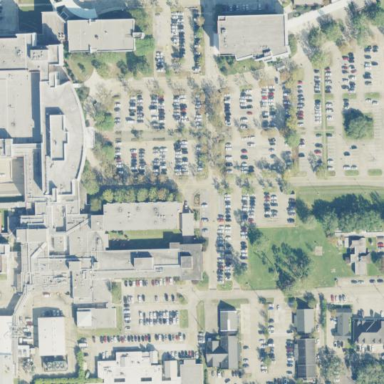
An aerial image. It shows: Hospital.